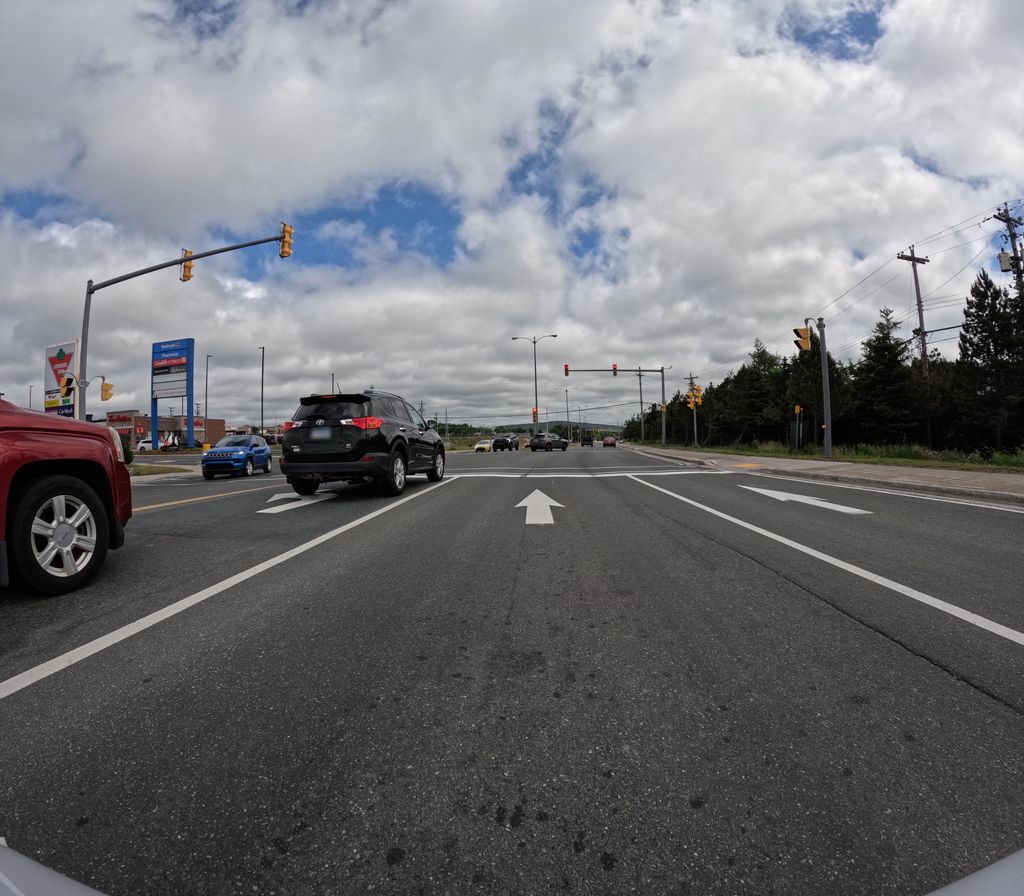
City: st_johns